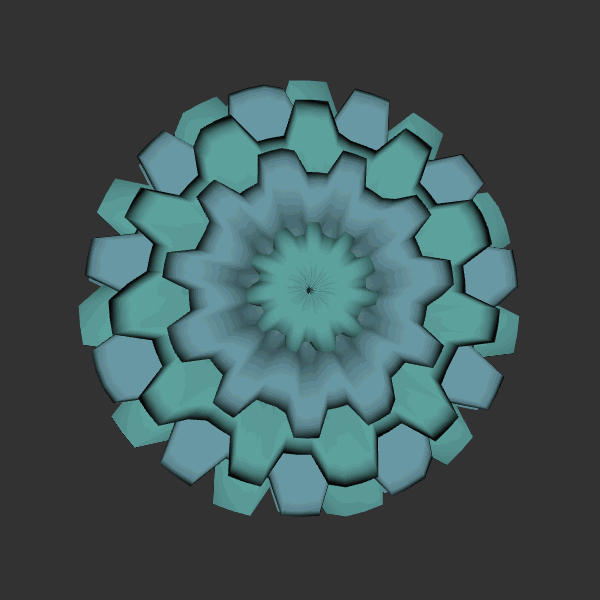
Background: dark